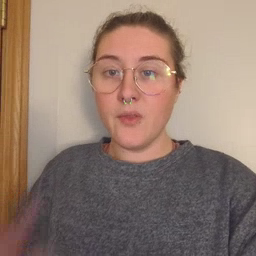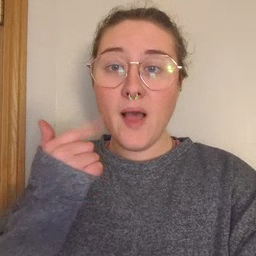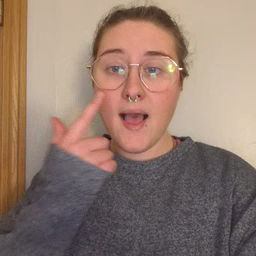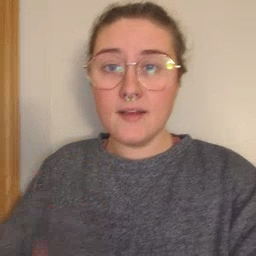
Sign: cry